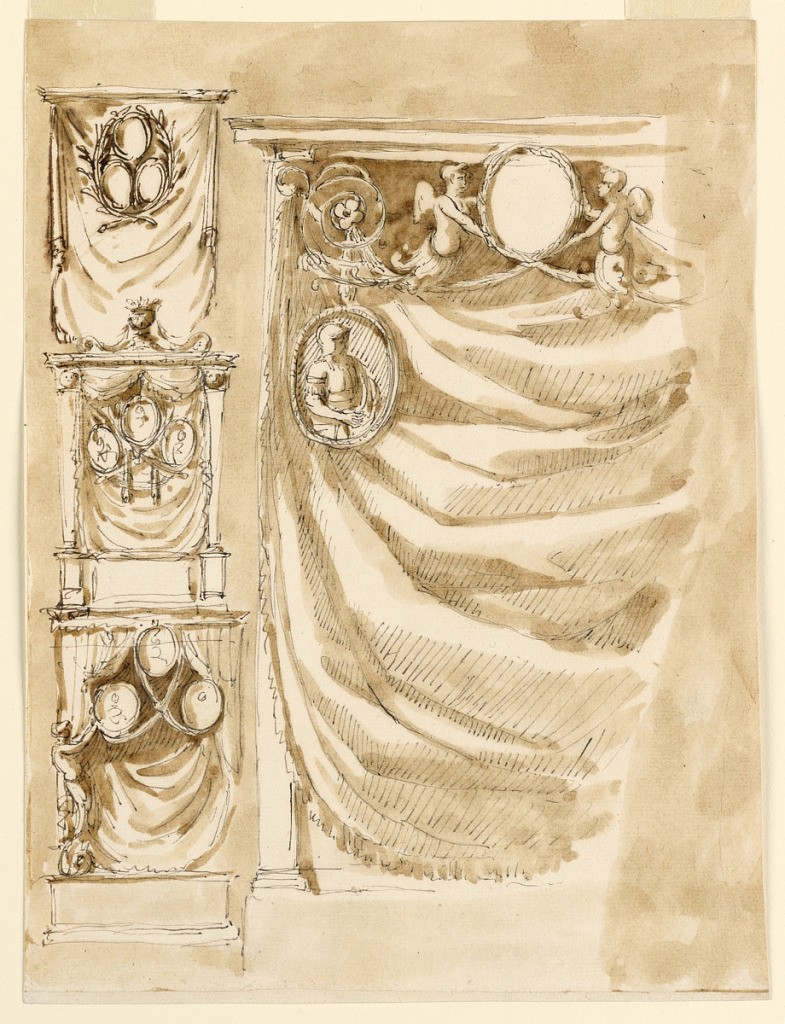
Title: Decoration for the marriage of Prince Paluzzo Altieri.
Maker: Giuseppe Barberi, Italian, 1746–1809
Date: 1793
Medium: Pen and brown ink, brush and brown wash on off-white laid paper, lined
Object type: Drawing
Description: Left row: the three frames are surrounded by two crossed branches. The curtains hang from a pole. Center: in the general shape of an altar with gaines having masks in capitals supporting the entablature. A flower bowl and spirals are on top. The three portraits are supported by crossed branches. Bottom: the portraits hang in front of the tent-curtain. They are connected by ropes or garlands. The lower ones are supported by half-figures standing with their fishtail legs upon a pedestal. Only the left figure is shown. At right the left side is shown. A curtain is suspended in front of an angular niche. In front of it is in the center above an ovoidal frame which two winged half-figures of putti support who spring from the ends of rinceaux. Festoons hang from the frame to blossoms at the ends of spirals. From the blossoms hang ovoidal medallions; in the left one the half-figure of a bearded warrior is shown. Colored background.